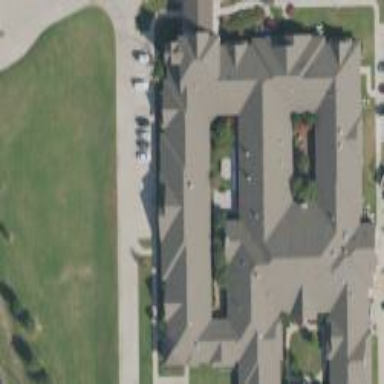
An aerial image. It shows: Nursing home building.